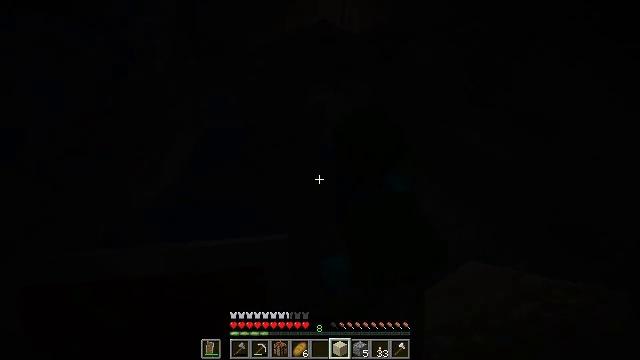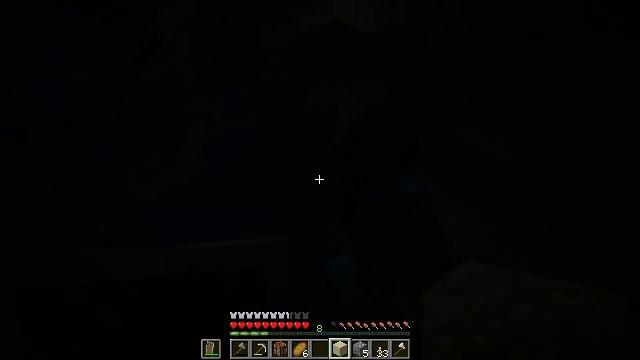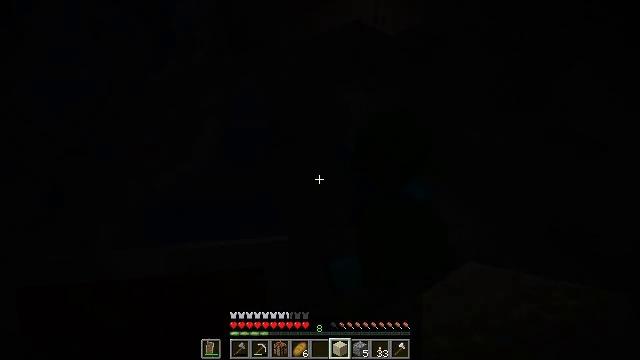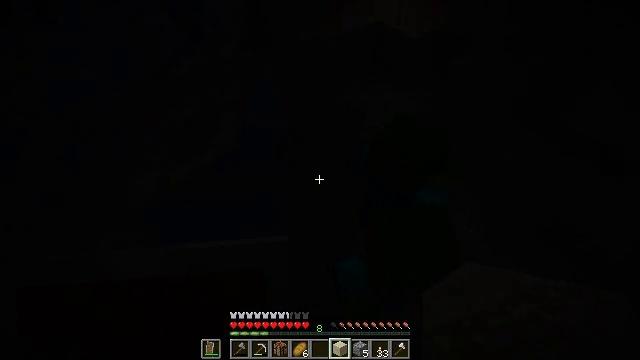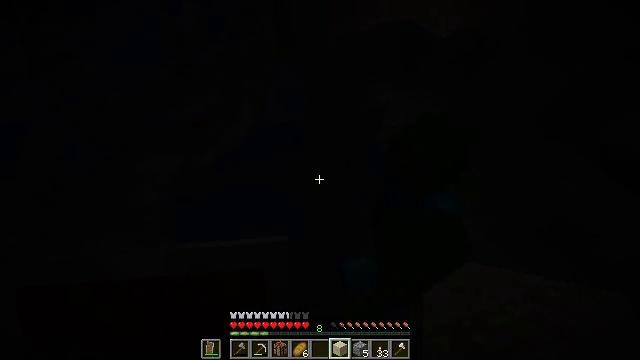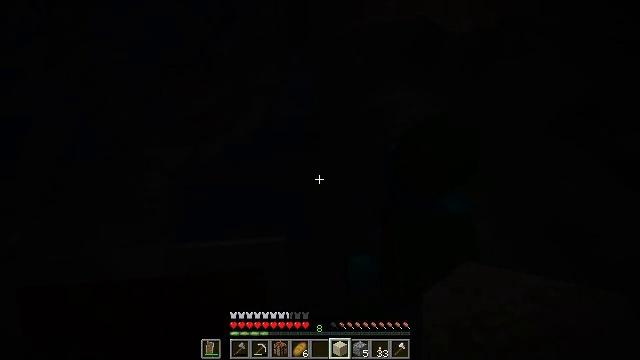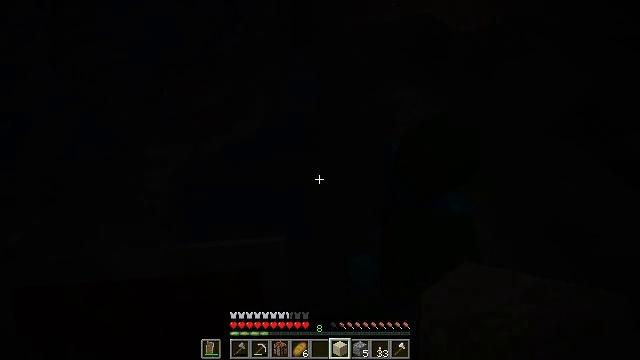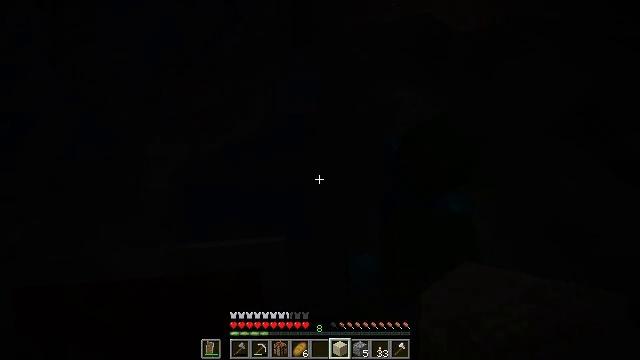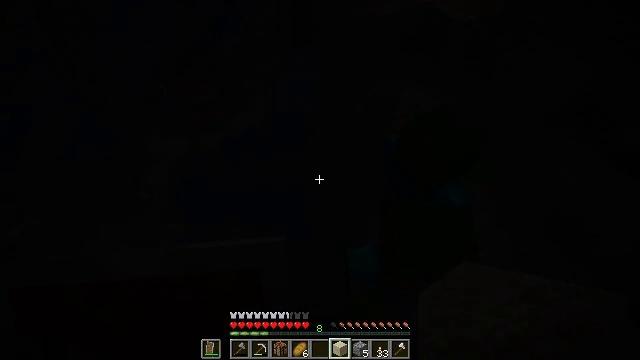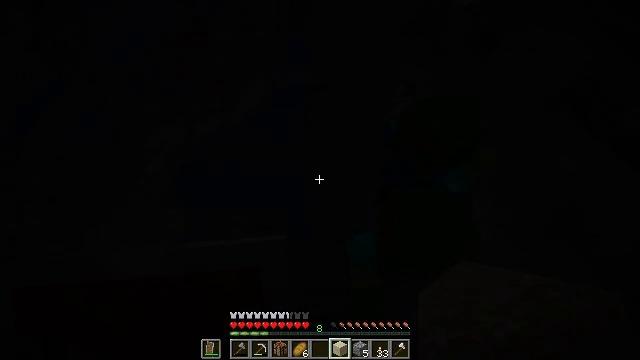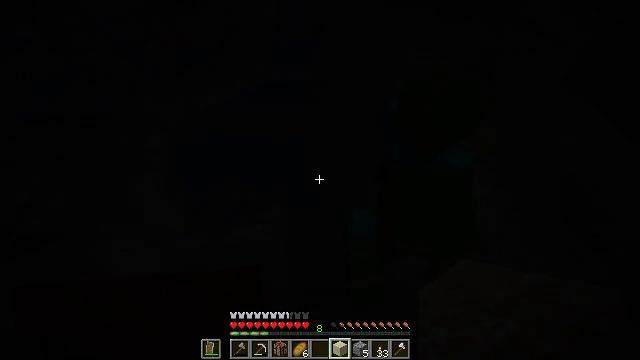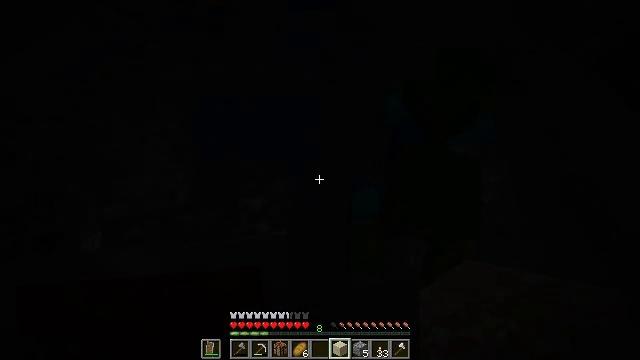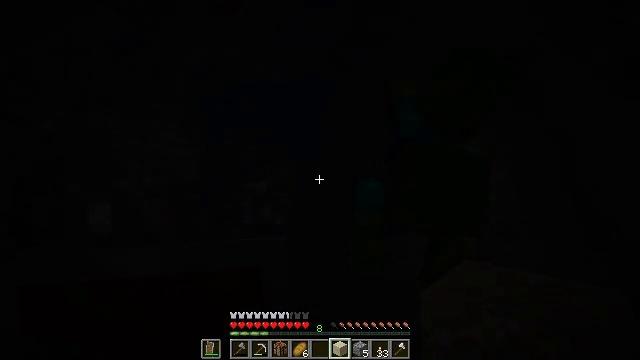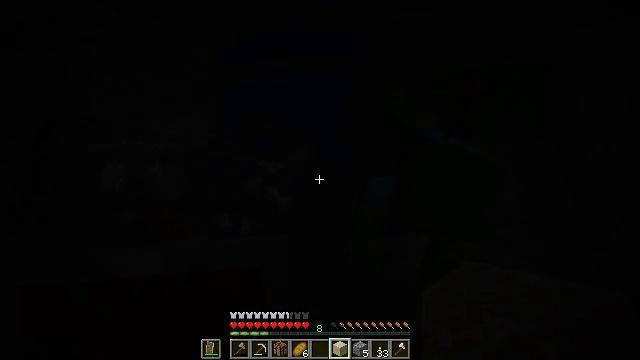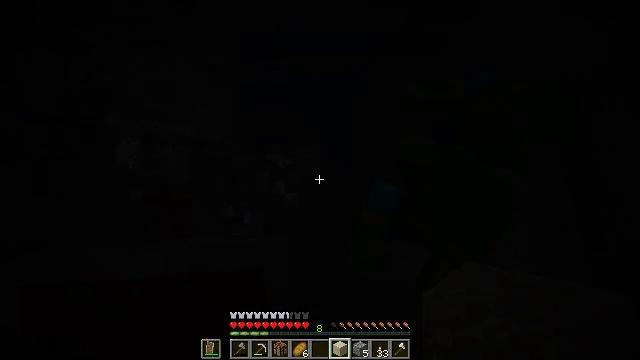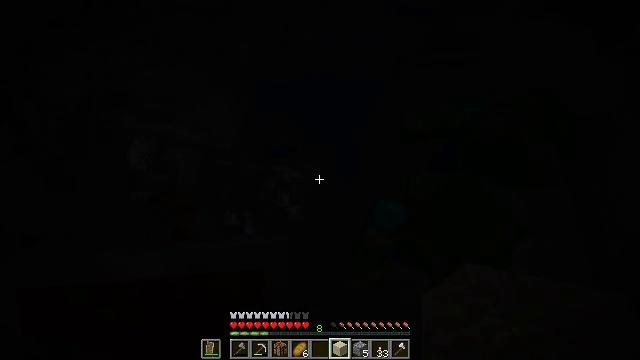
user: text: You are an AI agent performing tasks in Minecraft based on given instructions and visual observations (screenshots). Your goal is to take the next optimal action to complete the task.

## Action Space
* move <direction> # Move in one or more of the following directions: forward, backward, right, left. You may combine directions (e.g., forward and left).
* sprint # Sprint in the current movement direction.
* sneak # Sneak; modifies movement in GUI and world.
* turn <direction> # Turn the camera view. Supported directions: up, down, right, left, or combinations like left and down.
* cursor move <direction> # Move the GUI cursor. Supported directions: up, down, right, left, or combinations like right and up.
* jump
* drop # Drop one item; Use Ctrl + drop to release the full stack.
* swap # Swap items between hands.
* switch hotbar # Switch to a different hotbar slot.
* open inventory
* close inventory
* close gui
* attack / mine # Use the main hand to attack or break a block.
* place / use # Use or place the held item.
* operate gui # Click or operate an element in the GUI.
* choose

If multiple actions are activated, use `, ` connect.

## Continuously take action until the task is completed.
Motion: motion action
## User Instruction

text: Gather the composter from your farm.
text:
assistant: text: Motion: turn left
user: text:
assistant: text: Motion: turn left
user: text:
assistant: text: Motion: turn left
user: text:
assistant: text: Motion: turn left and down
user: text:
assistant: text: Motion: turn left
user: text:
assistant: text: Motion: no_op
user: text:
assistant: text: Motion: no_op
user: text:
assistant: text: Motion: turn down
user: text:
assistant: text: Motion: turn down
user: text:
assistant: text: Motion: turn down
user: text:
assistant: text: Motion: turn left and down
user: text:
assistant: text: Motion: turn left and down
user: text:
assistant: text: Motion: turn left and down
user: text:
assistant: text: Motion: turn left
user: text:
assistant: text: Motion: turn left and up
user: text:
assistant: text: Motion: no_op
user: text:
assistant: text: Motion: no_op
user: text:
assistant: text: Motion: no_op
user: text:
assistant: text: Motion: no_op
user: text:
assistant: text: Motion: turn left
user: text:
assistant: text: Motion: turn left
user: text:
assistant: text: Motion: turn left and up
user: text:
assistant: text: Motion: turn left and up
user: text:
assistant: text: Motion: turn left
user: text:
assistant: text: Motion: turn left
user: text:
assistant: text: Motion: turn left
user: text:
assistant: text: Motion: no_op
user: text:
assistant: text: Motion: no_op
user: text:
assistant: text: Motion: no_op
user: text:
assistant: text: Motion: no_op